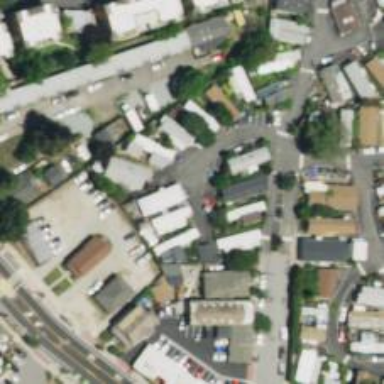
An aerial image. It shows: Alley classified as service road.